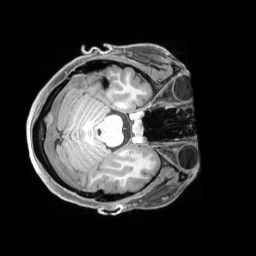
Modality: T1w
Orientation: axial
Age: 27
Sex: female
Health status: ill
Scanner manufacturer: siemens
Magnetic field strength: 3 T
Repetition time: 2.2 s
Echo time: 0.00218 s